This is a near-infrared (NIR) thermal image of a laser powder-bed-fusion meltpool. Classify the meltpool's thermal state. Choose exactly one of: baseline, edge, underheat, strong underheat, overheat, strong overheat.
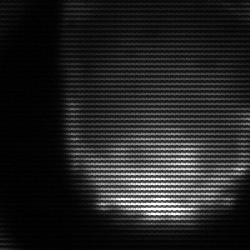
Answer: edge